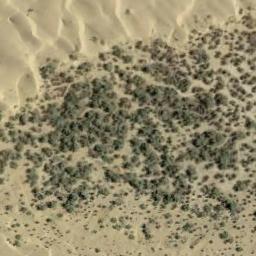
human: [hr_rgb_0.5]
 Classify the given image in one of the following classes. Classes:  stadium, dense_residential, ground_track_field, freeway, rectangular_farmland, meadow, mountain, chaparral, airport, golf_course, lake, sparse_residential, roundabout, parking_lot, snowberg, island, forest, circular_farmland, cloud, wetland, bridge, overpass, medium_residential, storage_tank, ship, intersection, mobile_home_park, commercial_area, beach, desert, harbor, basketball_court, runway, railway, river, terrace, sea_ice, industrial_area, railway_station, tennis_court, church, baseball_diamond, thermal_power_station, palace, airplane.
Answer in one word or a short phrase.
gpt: chaparral